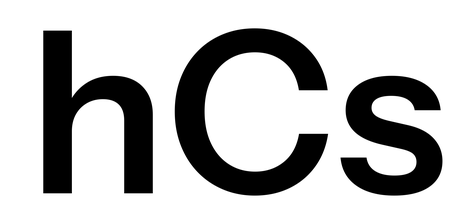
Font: InstrumentSans_SemiBold